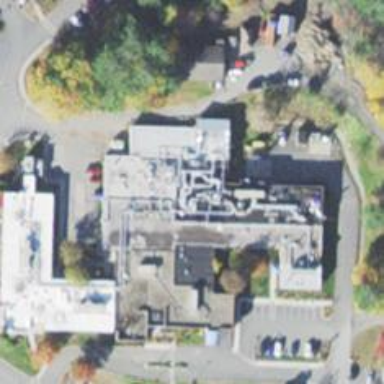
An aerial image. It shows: Hospital building.